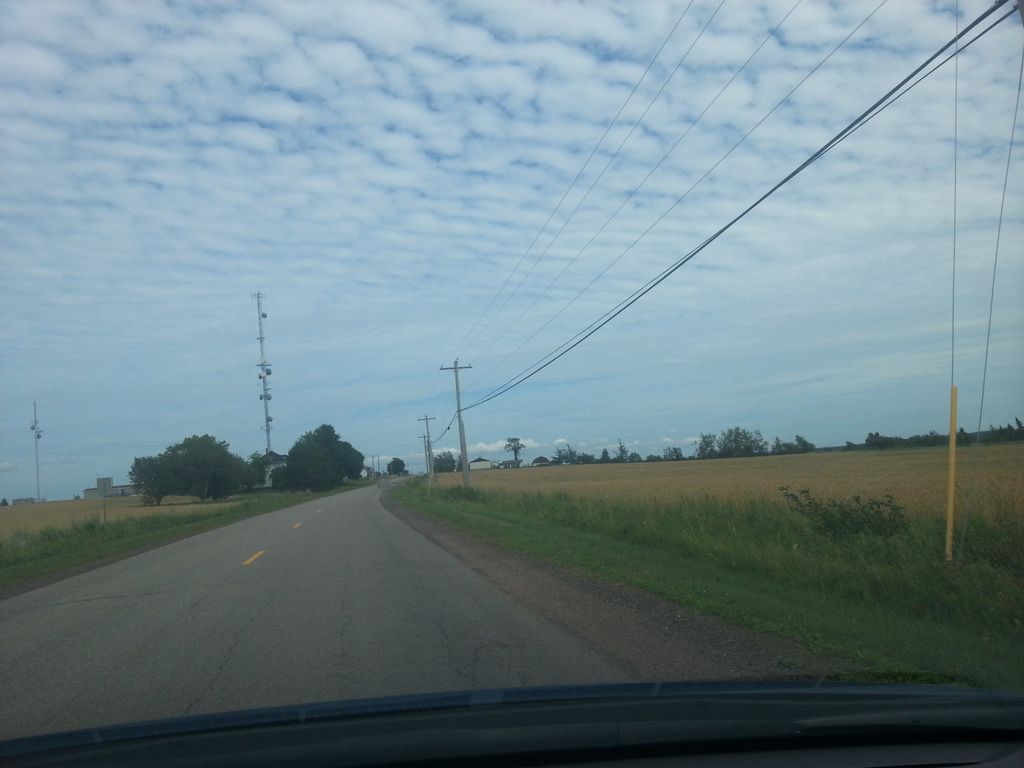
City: charlottetown